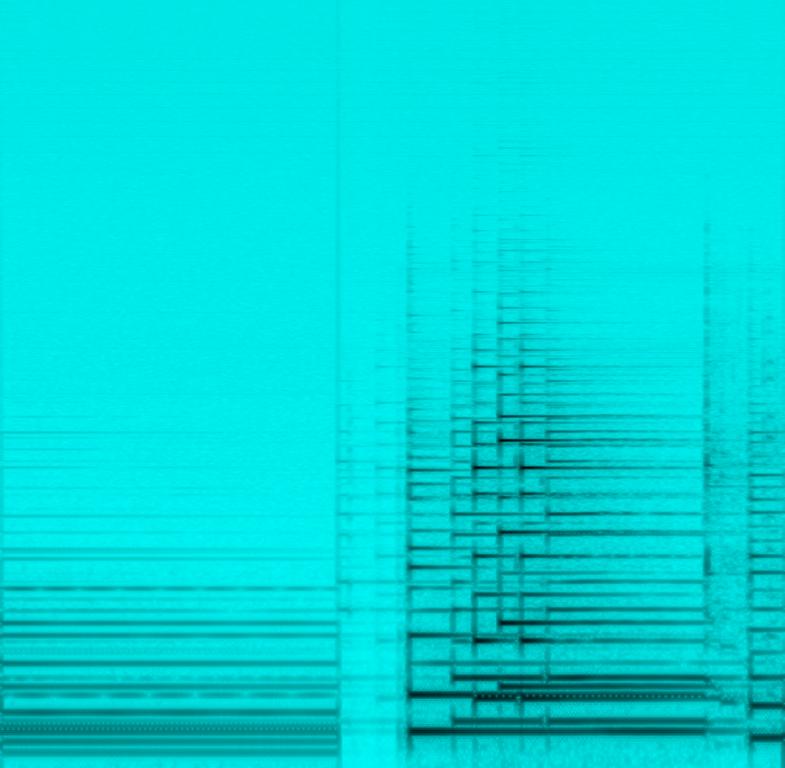
This audio contains someone playing a clean e-guitar melody that sounds soothing. This song may be playing at a little living room concert.